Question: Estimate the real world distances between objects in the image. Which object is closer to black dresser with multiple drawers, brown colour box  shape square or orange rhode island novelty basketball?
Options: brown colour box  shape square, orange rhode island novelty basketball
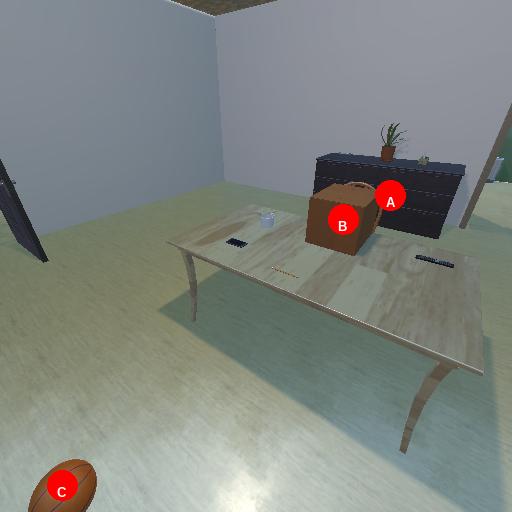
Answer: brown colour box  shape square